Question:
What is that little box at the bottom showing '"d"' called? How do I enable it in my filtered 'SearchView'? Where else can it be used?
Could it be some kind of a 'Toast'? I looked and looked in API sources and couldn't find how to define it.
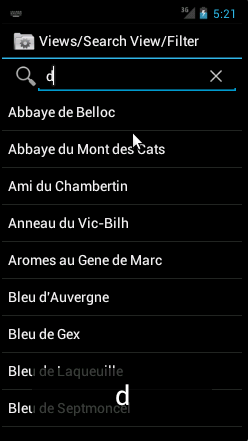
Answer: It's a PopupWindow <URL>. You do not need to enable it. Its used by default when you set your ListView to
'''
listView.setTextFilterEnabled(true);
'''
and the PopupWindow shows up when you set or clear the filter text
'''
listView.setFilterText("d");
'''